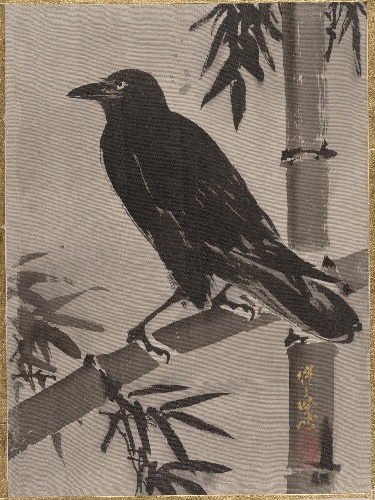
Title: 竹に鴉図|Crow on a Bamboo Branch
Artist: Kawanabe Kyōsai 河鍋暁斎
Artist bio: Japanese, 1831–1889
Date: ca. 1887
Object type: Album leaf
Classification: Paintings
Medium: Album leaf; ink and color on silk
Culture: Japan
Period: Meiji period (1868–1912)
Dimensions: 14 1/4 x 10 1/2 in. (36.2 x 26.7 cm)
Department: Asian Art
Credit line: Charles Stewart Smith Collection, Gift of Mrs. Charles Stewart Smith, Charles Stewart Smith Jr., and Howard Caswell Smith, in memory of Charles Stewart Smith, 1914
Accession year: 1914
Repository: Metropolitan Museum of Art, New York, NY
Tags: Birds|Bamboo